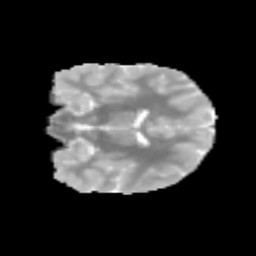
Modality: MD
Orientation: coronal
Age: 11
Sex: female
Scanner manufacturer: siemens
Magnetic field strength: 3 T
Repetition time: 3.8 s
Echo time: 0.07 s